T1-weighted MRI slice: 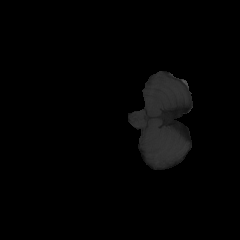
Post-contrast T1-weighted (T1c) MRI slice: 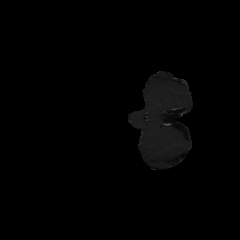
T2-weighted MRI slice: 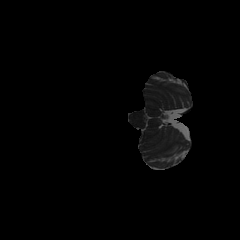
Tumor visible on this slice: no